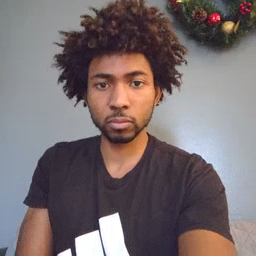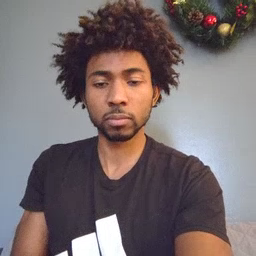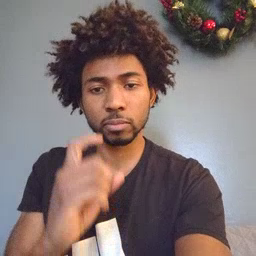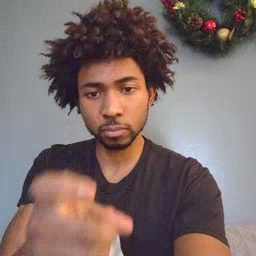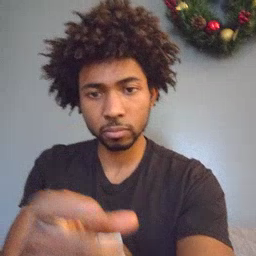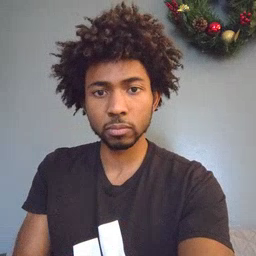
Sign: gift